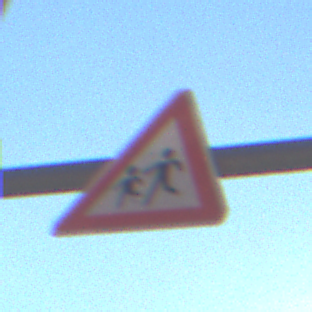
Verkehrszeichen: KinderRechts
Umgebung: Outdoor, Suburban
Tageszeit: MorningAfternoon
Wetter: PartlyCloudy
Licht: Natural
Jahreszeit: NotSpecified
Kontrast: HighContrast